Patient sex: M
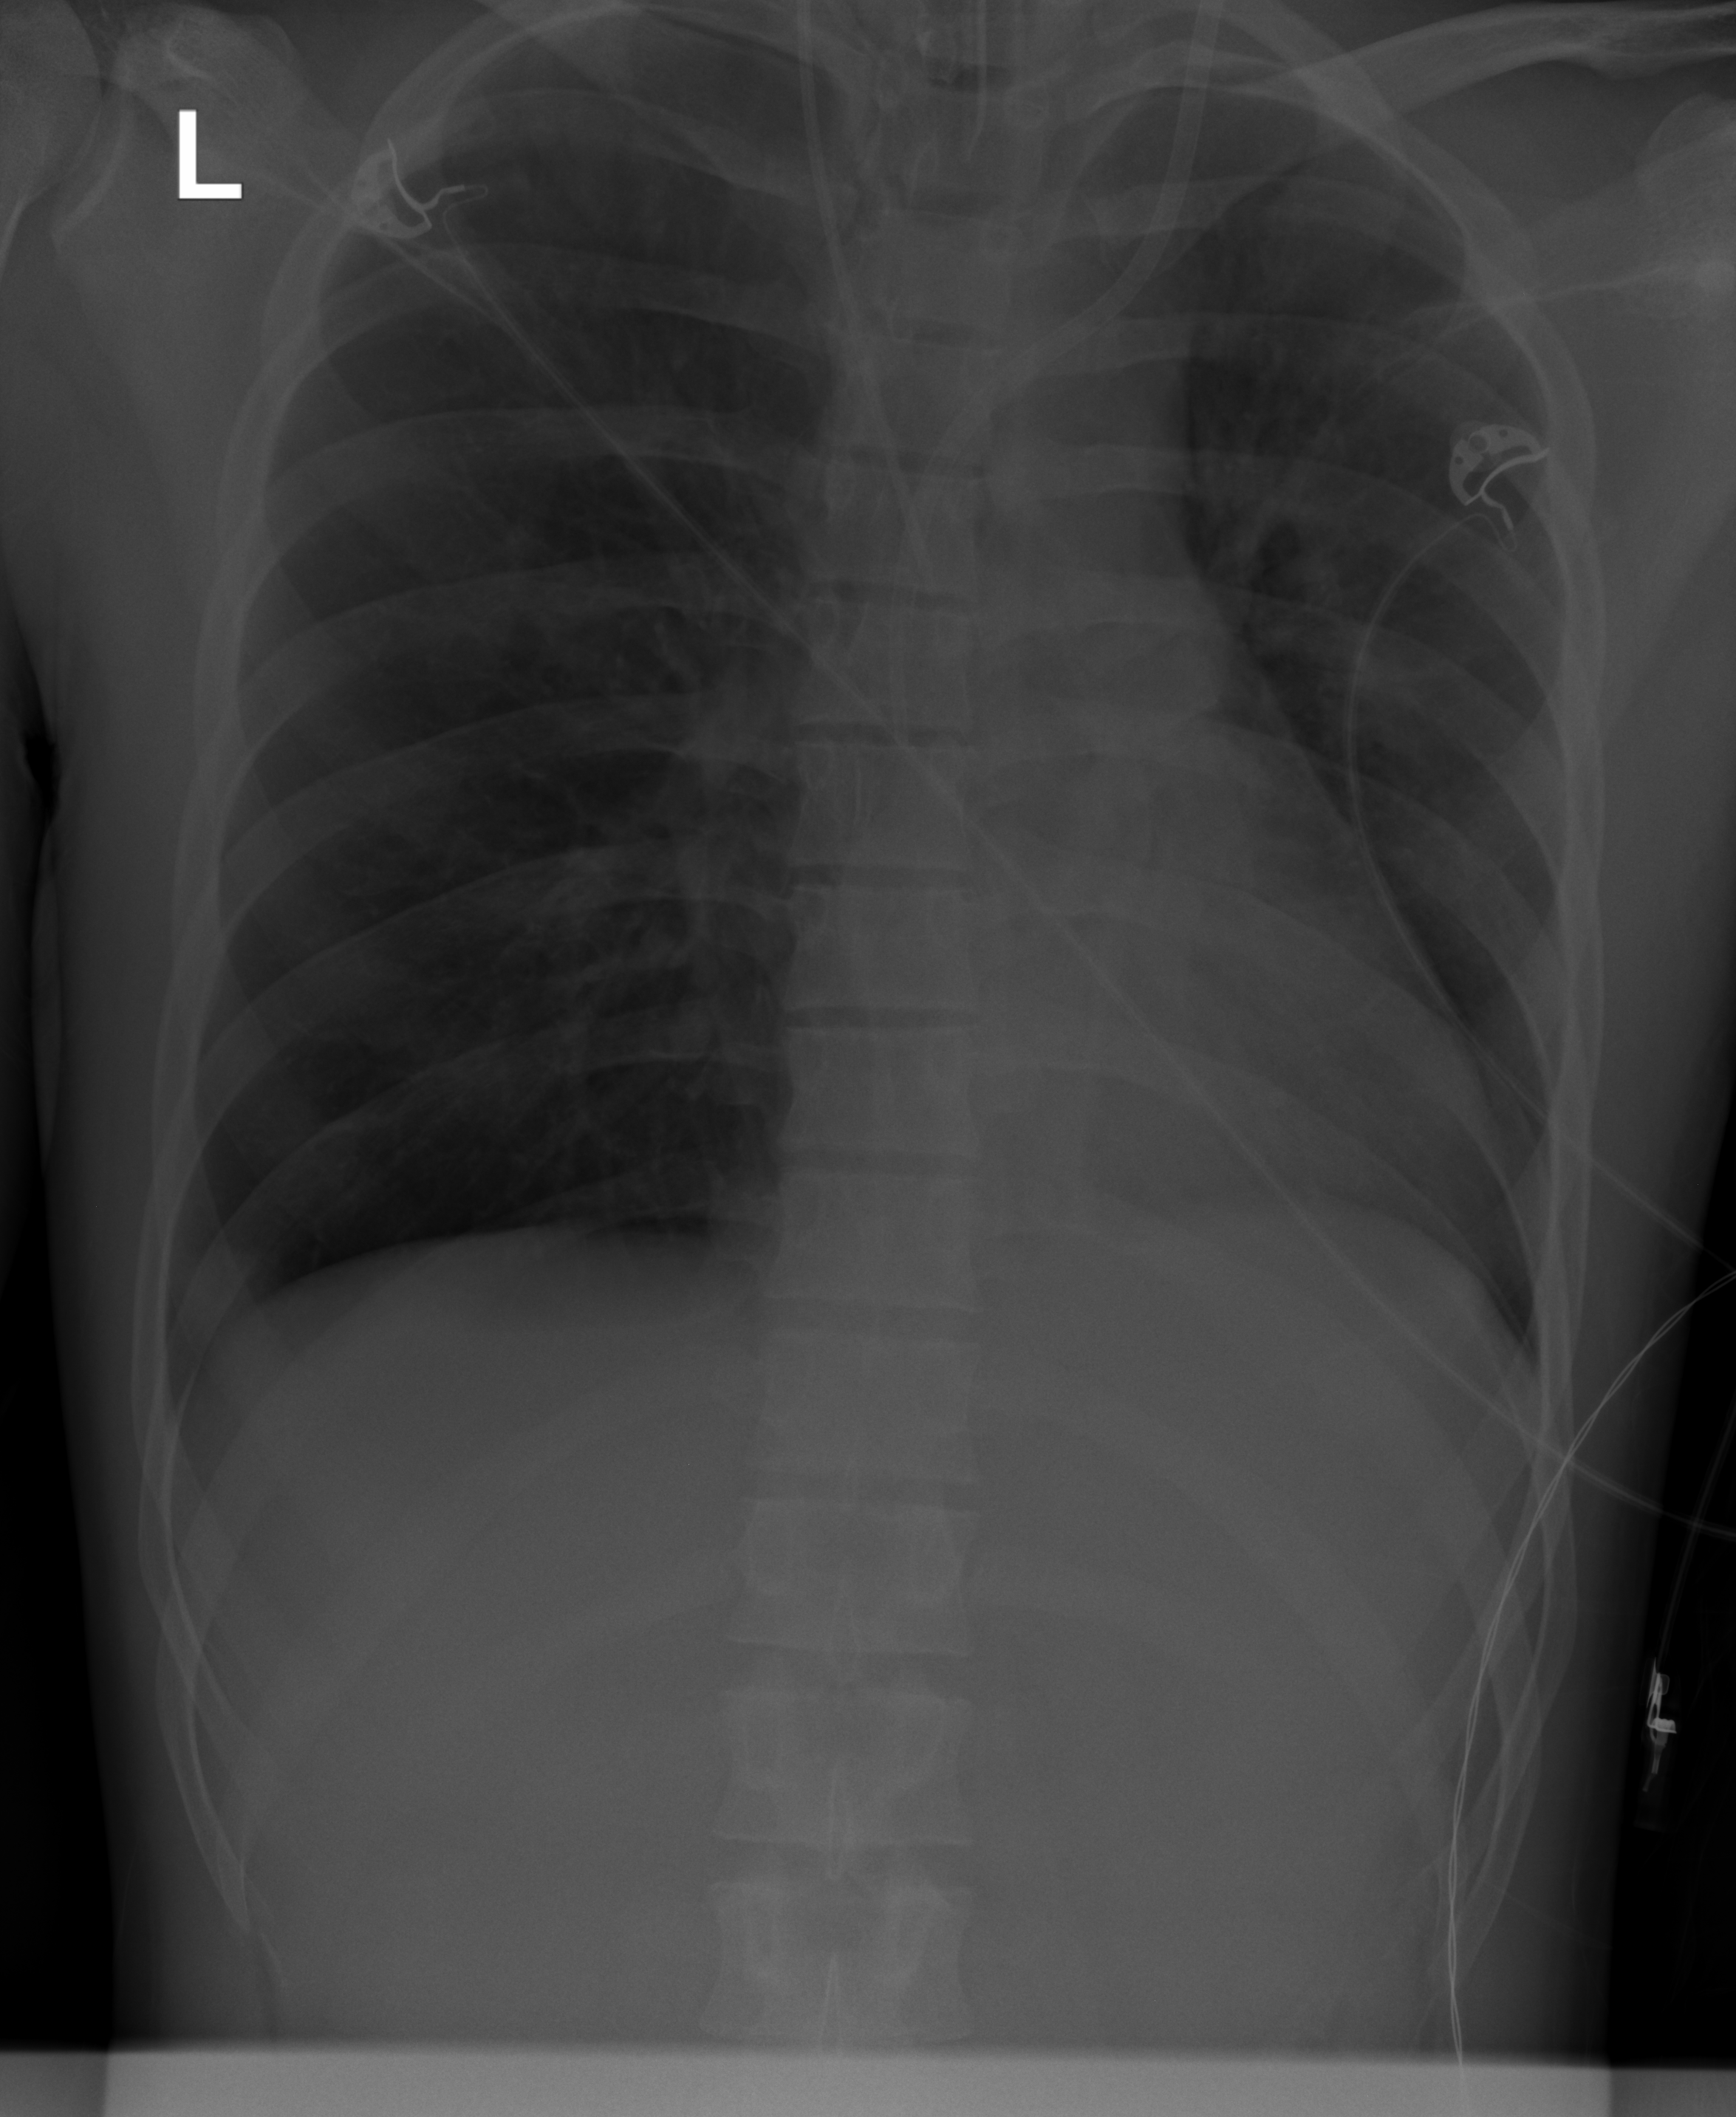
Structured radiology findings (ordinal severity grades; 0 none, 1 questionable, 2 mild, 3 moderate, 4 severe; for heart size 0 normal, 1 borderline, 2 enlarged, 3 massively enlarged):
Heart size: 0
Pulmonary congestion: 0
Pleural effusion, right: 2
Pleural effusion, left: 0
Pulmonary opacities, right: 0
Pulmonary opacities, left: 2
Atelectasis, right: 2
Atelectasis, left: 2